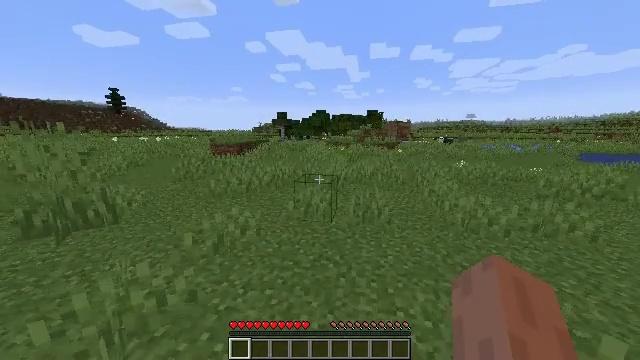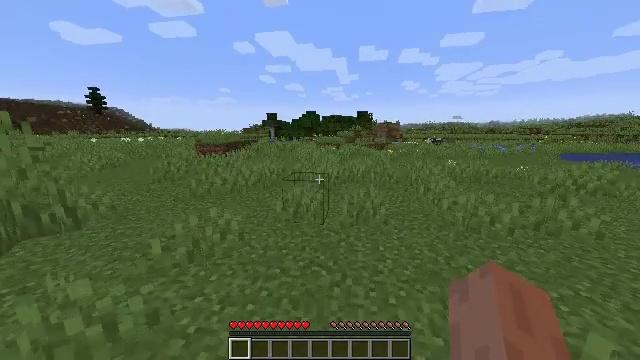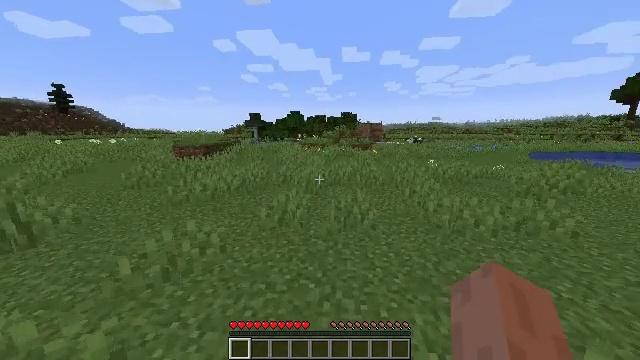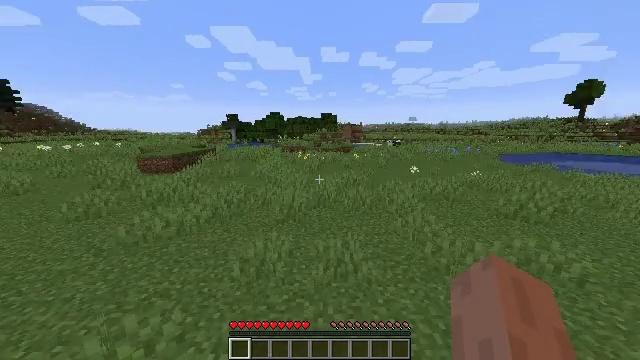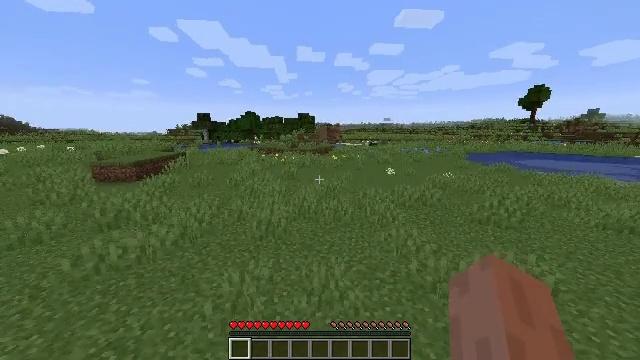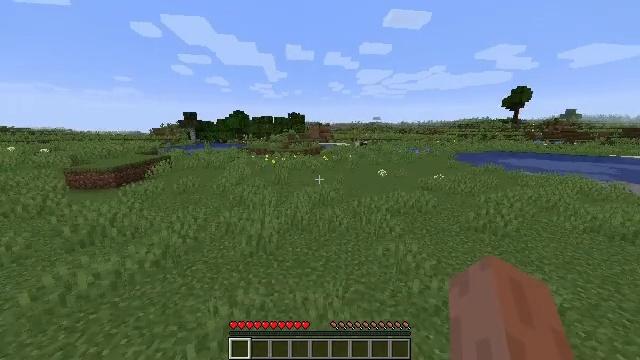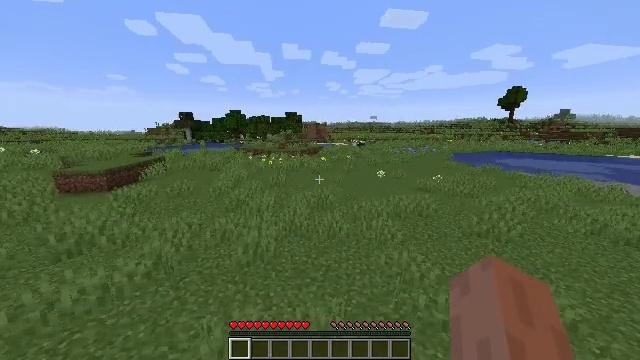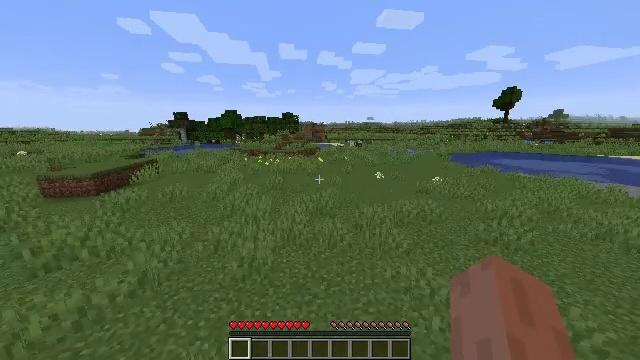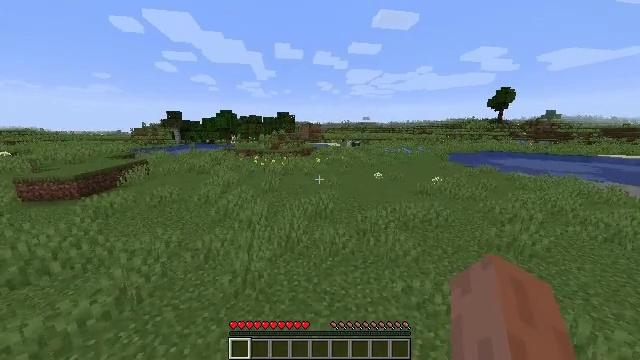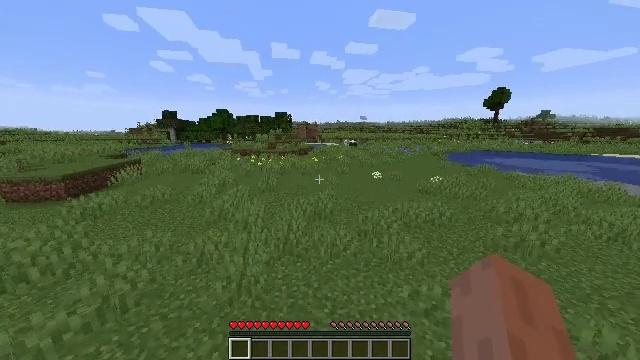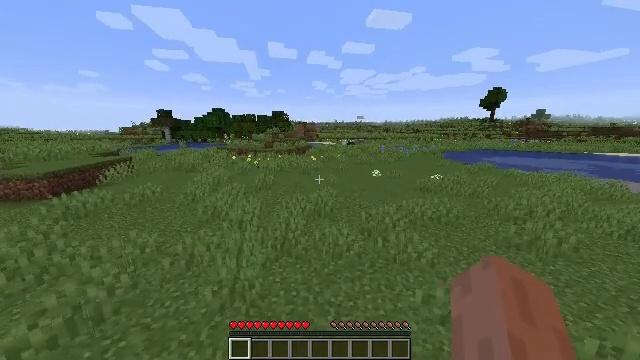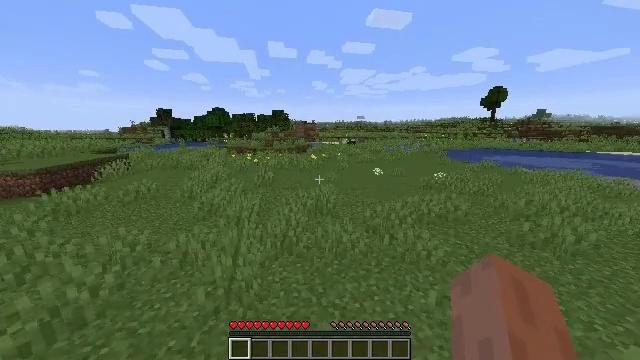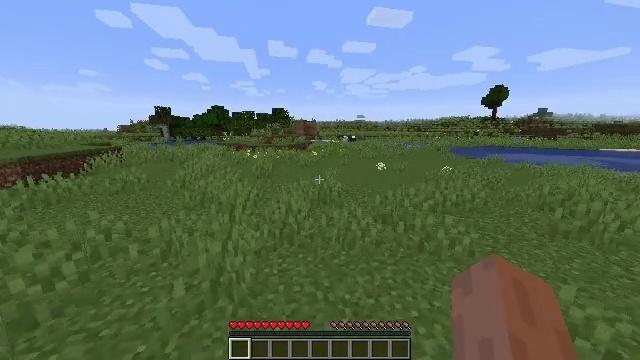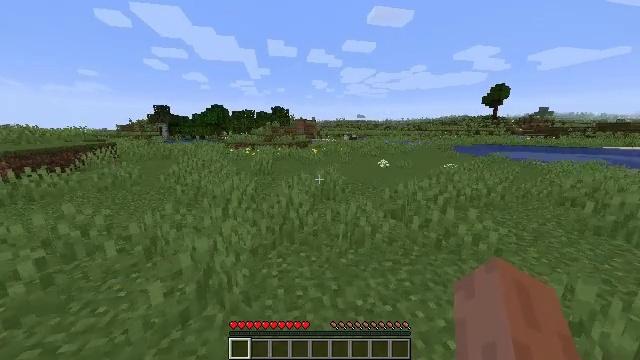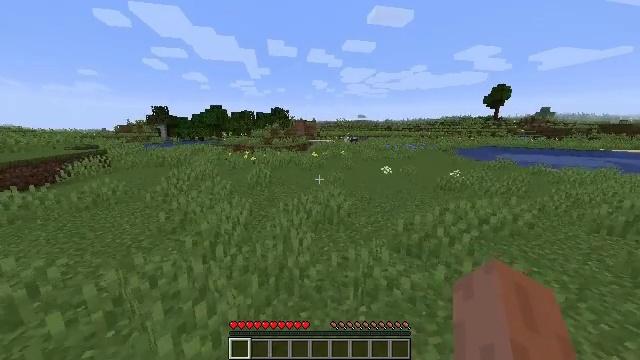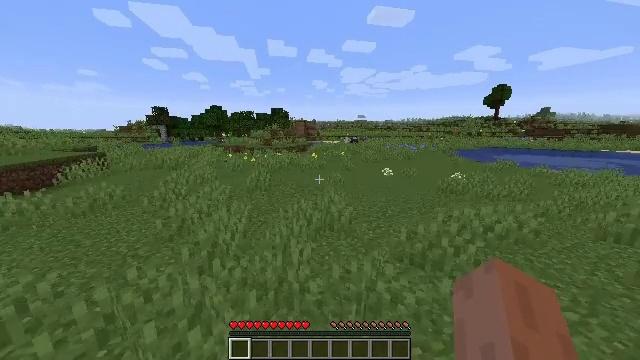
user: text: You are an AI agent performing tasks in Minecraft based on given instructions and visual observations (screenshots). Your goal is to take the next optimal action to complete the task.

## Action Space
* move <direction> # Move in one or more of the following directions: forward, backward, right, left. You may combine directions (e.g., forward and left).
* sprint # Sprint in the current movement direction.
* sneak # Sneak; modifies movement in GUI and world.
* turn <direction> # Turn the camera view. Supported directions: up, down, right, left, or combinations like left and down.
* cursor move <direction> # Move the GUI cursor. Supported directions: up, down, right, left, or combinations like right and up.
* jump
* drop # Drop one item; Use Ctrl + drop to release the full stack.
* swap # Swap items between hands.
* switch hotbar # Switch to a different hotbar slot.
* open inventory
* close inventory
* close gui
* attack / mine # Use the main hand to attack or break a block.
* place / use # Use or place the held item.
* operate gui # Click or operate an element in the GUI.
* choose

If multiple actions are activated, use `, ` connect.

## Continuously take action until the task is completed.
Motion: motion action
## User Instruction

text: Gather the peony by left-clicking.
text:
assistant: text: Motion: move forward, sprint, turn right, jump
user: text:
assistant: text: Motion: move forward, sprint, turn right, jump
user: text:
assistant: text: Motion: move forward, sprint, turn right, jump
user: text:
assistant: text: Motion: move forward, sprint, turn right, jump
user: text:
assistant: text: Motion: move forward, sprint, turn right, jump
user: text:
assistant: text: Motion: move forward, sprint, jump
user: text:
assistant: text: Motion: move forward, sprint, jump
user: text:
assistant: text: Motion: move forward, sprint, turn right, jump
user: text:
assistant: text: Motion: move forward, sprint, jump
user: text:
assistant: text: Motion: move forward, sprint, jump
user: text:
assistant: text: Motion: move forward, sprint, jump
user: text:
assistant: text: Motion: move forward, sprint, jump
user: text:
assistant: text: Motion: move forward, sprint, jump
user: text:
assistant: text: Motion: move forward, sprint, jump
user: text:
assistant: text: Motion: move forward, sprint, jump
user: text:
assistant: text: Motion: move forward, sprint, jump
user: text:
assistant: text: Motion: move forward, sprint, jump
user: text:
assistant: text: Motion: move forward, sprint, jump
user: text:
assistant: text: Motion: move forward, sprint, jump
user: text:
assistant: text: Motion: move forward, sprint, jump
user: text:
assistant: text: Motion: move forward, sprint, jump
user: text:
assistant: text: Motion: move forward, sprint, jump
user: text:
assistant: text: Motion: move forward, sprint, jump
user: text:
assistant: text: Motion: move forward, sprint, jump
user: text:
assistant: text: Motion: move forward, sprint, jump
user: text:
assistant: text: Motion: move forward, sprint, jump
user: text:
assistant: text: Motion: move forward, sprint, jump
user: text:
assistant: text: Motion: move forward, sprint, jump
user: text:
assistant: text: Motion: move forward, sprint, jump
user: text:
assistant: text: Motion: move forward, sprint, turn right, jump